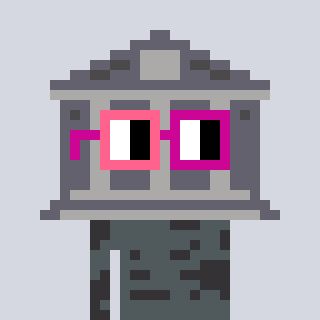
a pixel art character with square pink and red glasses, a bank-shaped head and a grayscale-colored body on a cool background